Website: bh-photo
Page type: address-validator
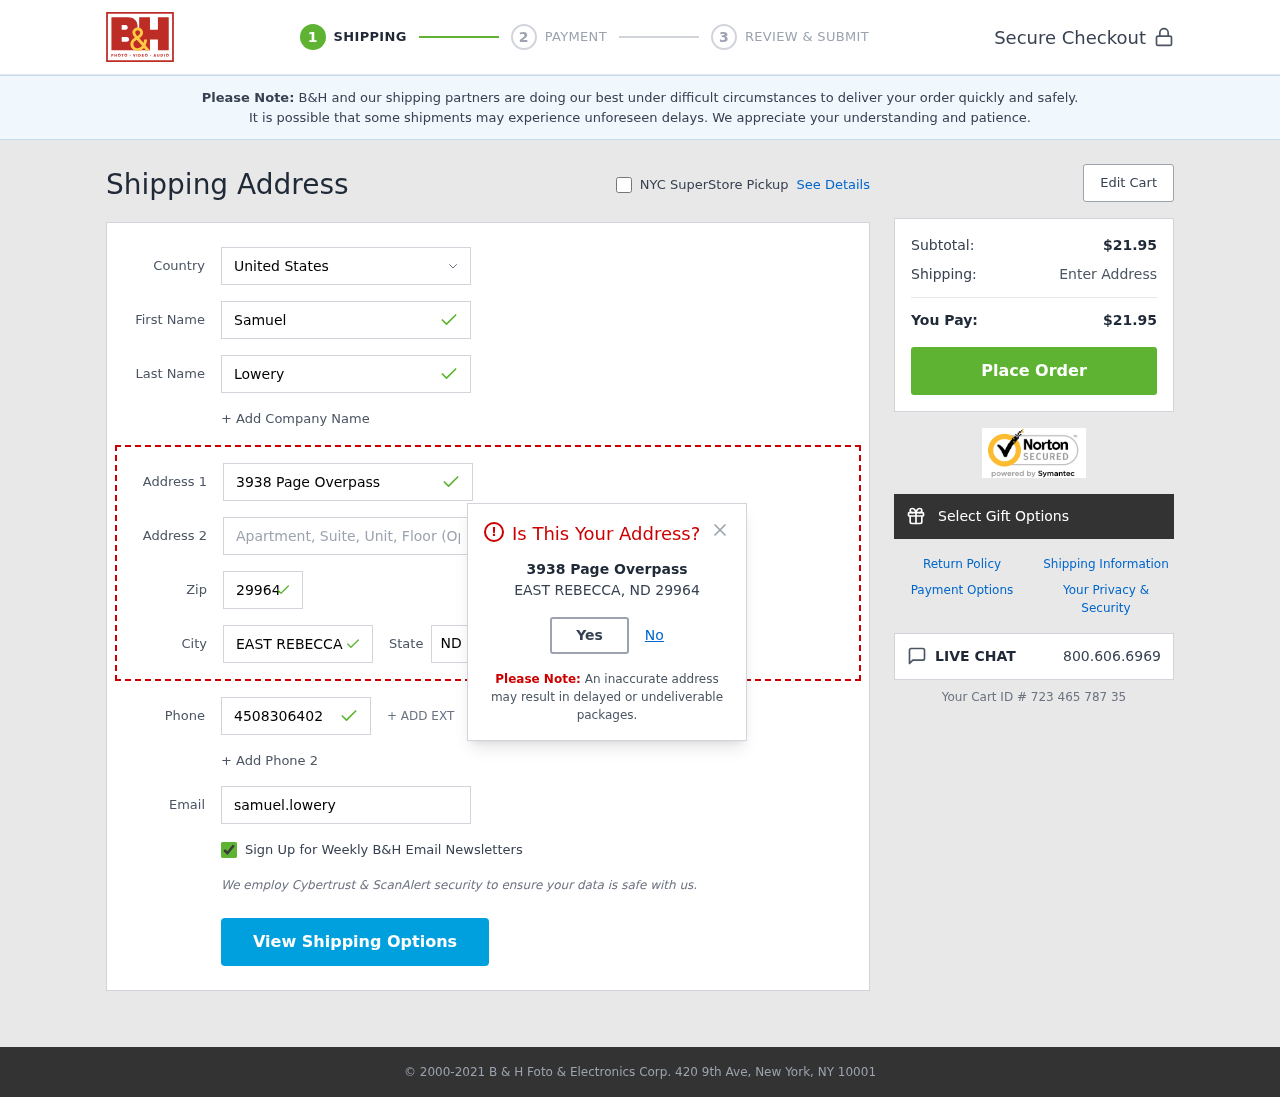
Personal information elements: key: PII_CITY
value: East Rebecca
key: PII_COUNTRY
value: United States
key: PII_EMAIL
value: samuel.lowery@hotmail.com
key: PII_FIRSTNAME
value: Samuel
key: PII_LASTNAME
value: Lowery
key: PII_PHONE
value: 4508306402
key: PII_POSTCODE
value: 29964
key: PII_STATE_ABBR
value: ND
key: PII_STREET
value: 3938 Page Overpass
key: PII_CITY_MODAL
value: EAST REBECCA
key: PII_POSTCODE_FULL
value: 29964
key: PII_POSTCODE_NUMERIC
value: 29964
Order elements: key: ORDER_SUBTOTAL
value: $21.95
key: ORDER_TOTAL
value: $21.95
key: ORDER_ID
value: Your Cart ID # 723 465 787 35